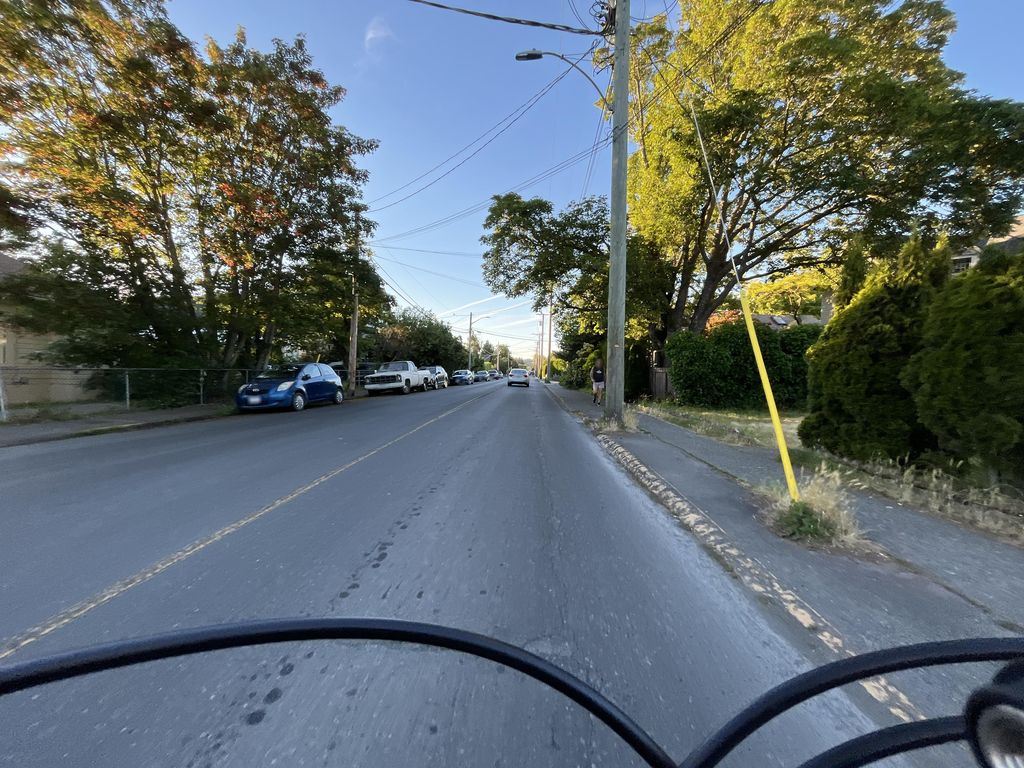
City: victoria